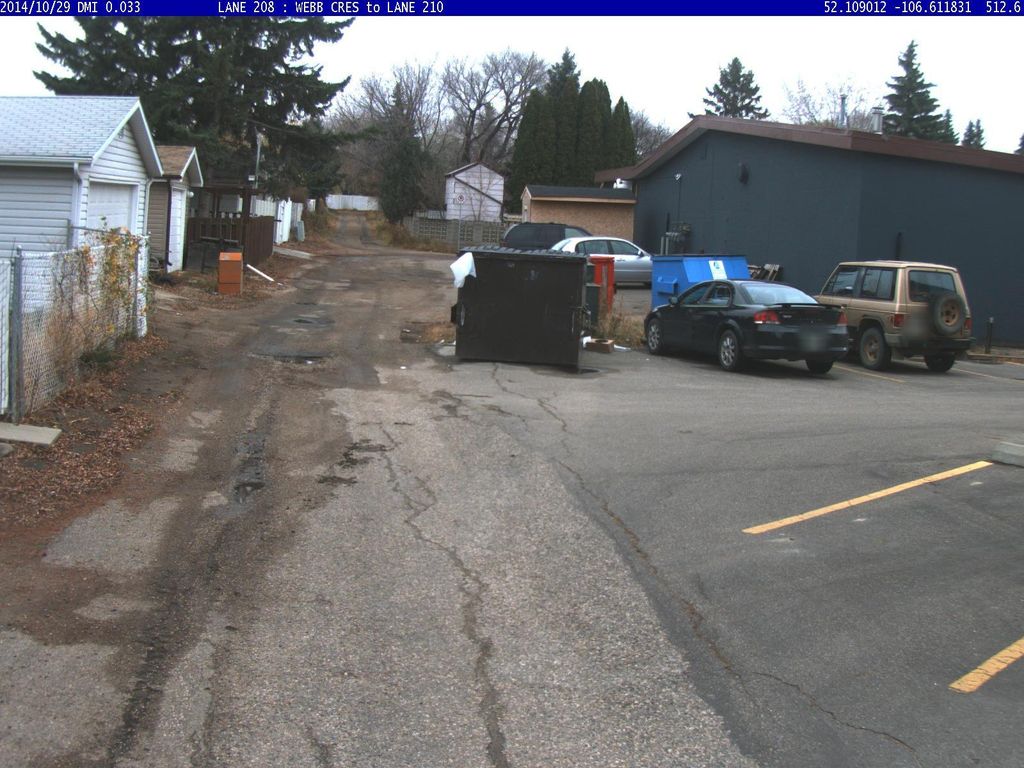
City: saskatoon